Interaction volume radius: 10 \u00c5
Interaction volume height: 45 \u00c5
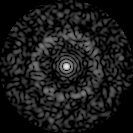
Disorder parameter: 0.8396